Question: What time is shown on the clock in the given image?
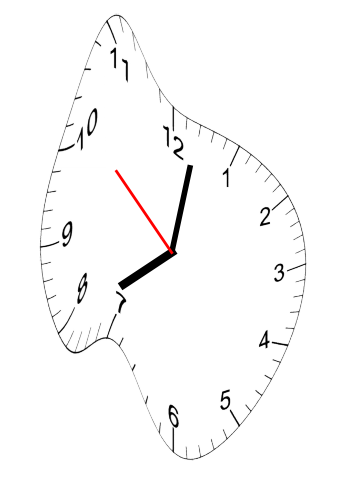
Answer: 08:01:52